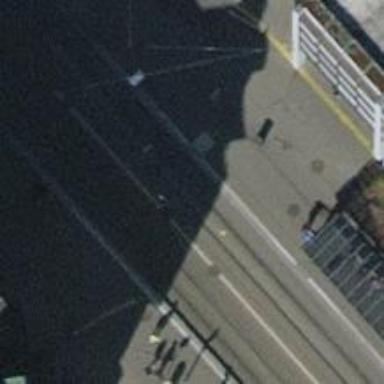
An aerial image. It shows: Tram stop with public transport connection.